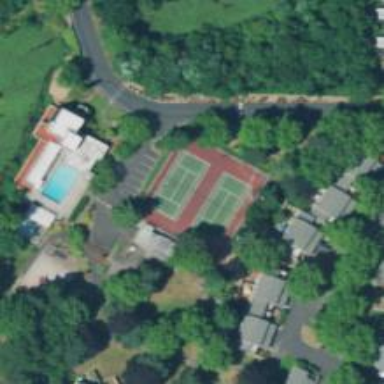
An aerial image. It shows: Sports centre featuring tennis facilities.